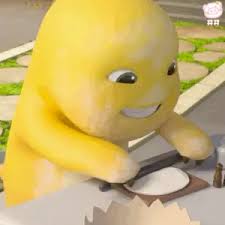
Label: nailong